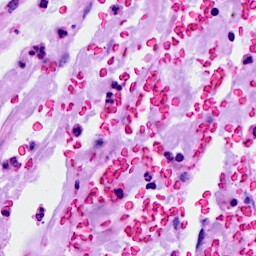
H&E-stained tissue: Breast